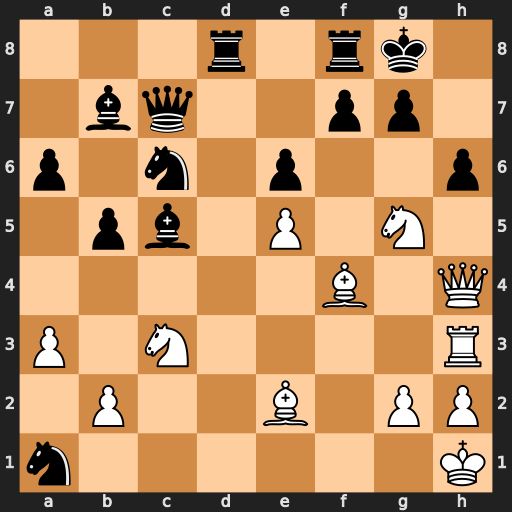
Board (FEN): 3r1rk1/1bq2pp1/p1n1p2p/1pb1P1N1/5B1Q/P1N4R/1P2B1PP/n6K
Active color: w
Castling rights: -
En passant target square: -
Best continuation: Nge4 Nxe5 Nf6+